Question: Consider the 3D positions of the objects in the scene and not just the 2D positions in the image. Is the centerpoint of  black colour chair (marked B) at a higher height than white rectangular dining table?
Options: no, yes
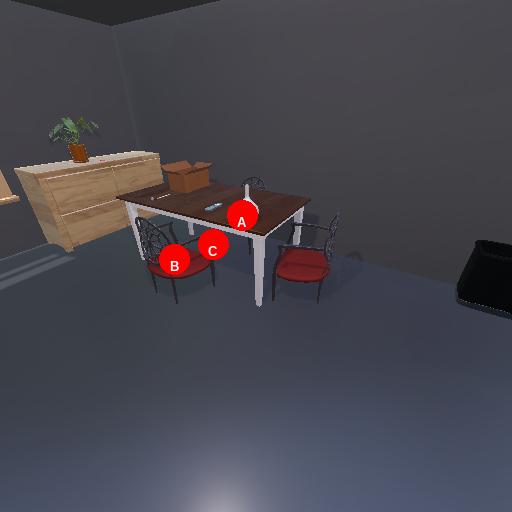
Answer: no